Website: macys
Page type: billing-address
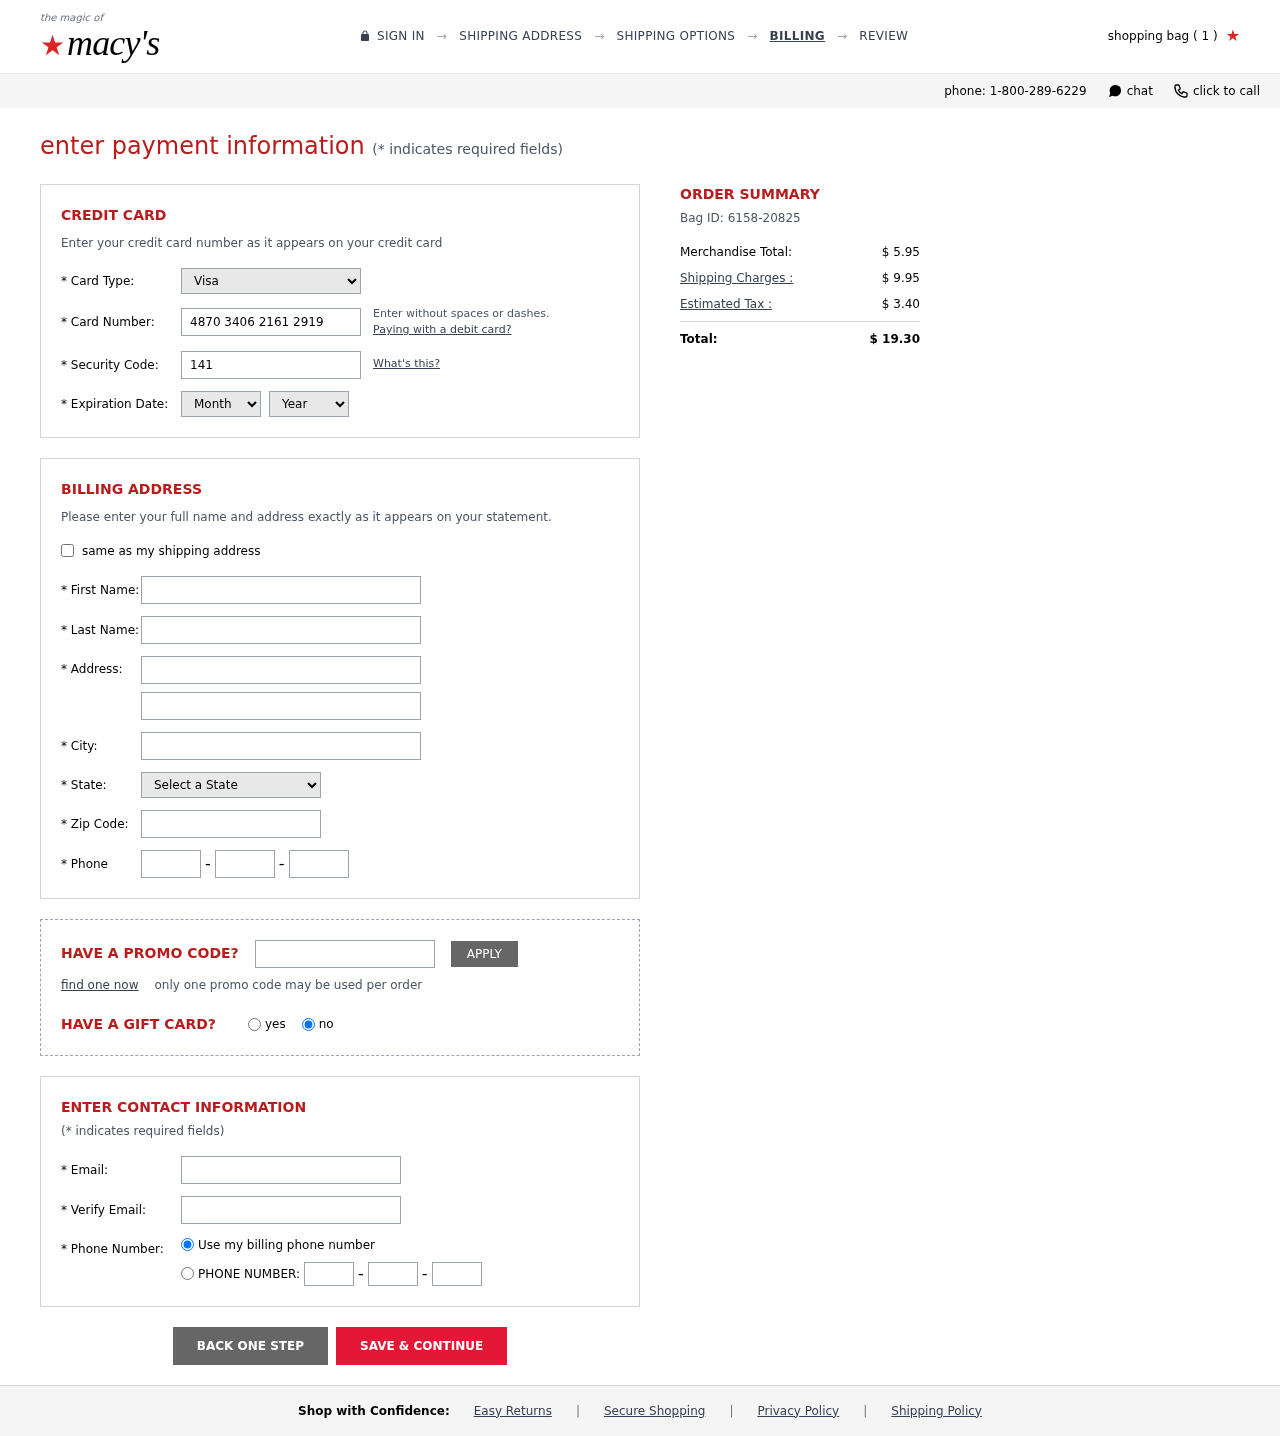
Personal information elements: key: PII_CARD_CVV
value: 141
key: PII_CARD_EXPIRY_MONTH
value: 08
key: PII_CARD_EXPIRY_YEAR
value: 28
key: PII_CARD_NUMBER
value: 4870 3406 2161 2919
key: PII_CARD_TYPE
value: Visa
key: PII_CITY
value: North James
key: PII_EMAIL
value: christine.wolfe@hotmail.com
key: PII_FIRSTNAME
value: Christine
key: PII_LASTNAME
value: Wolfe
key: PII_PHONE_AREA
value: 499
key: PII_PHONE_PREFIX
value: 616
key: PII_PHONE_SUFFIX
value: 4447
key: PII_POSTCODE
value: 79312
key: PII_STATE_ABBR
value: NV
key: PII_STREET
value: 254 Cole Summit
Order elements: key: ORDER_NUM_ITEMS
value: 1
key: ORDER_ID
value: Bag ID: 6158-20825
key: ORDER_SUBTOTAL
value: $ 5.95
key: ORDER_SHIPPING_COST
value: $ 9.95
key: ORDER_TAX
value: $ 3.40
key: ORDER_TOTAL
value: $ 19.30